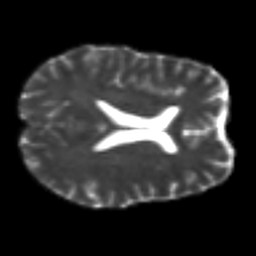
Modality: T2w
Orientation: axial
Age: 48
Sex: male
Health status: ill
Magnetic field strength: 3 T
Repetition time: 9 s
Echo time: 0.093 s